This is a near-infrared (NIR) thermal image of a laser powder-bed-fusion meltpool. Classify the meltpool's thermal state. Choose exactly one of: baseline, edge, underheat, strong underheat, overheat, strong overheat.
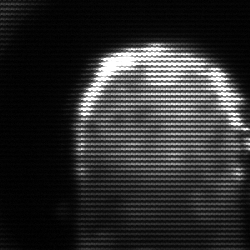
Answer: baseline